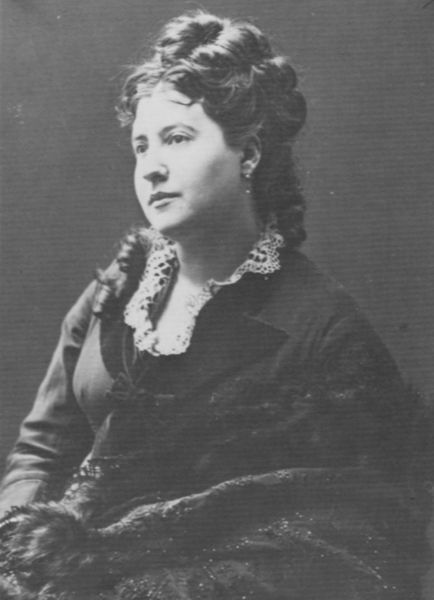
Titel: Judith Gauthier (1850-1917), Schriftstellerin
Künstler: Atelier Nadar
Institution: unbekannt
Schlagwörter: dunkel, hand, schatten, umhang, weiß, mädchen, ausschnitt, brust, busen, frau, frisur, grau, haar, kleid, licht, mund, nase, ohrring, profil, schwarz, stirn, blick, dame, tier, alt, arme, augen, bluse, falten, gesicht, kragen, mensch, pelz, rahmen, spitze, bildnis, hände, portrait, porträt, gewand, haare, kostüm, mantel, pose, realismus, reich, sitzend, stoff, adel, ohrringe, spitzen, dekollete, en face, locke, locken, ohren, rouge, fell, wangen, wellen, ausdruck, ich seh nix, dick, zopf, sitzt, hochgesteckt, edel, rüschen, foto, fotografie, photographie, flechten, schwarz-weiss, künstler, bürgertum, gesciht, photo, schein, halbportrait, halbprofil, portät, halbporträt, firsur, ohring, adelig, pelzstola, fotographie, schauspielerin, schwaz, poste, anlehnend, interessant, pelu, hare, vintage, carte de visite, bürgerin, das neunzehnte jahrhundert, studioportrait